Question: I am trying to understand the difference between these two scheduling techniques. Everything is okay until I found an example where the deadline and the period are equal.

What is the difference between the two techniques if A has the highest priority and C has the lowest one?
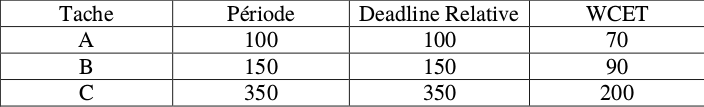
Answer: is a real time preemptive scheduling algorithm. It is used for processes which meet the following conditions:
1) Processes should be periodic and there should be a time period for every process;
2) Every process must require the same amount of CPU time on each burst;
3) Every process should be independent;
4) If a process is not periodic, then it should not have a deadline.
Scheduling is a type of real time scheduling algorithm. In the EDF, the first two conditions of the RMS algorithm are not required. In EDF, processes are sorted by using their deadlines. A process which has the earliest deadline is run first. If a new process is ready, its deadline is checked. If the deadline is before the running process, then the new process pre-empts the running process.